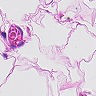
Metastatic tissue present: no